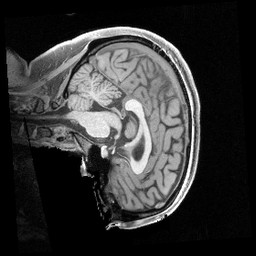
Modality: T1w
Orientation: sagittal
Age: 23
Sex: female
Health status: healthy
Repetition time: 2.4 s
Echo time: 0.00222 s